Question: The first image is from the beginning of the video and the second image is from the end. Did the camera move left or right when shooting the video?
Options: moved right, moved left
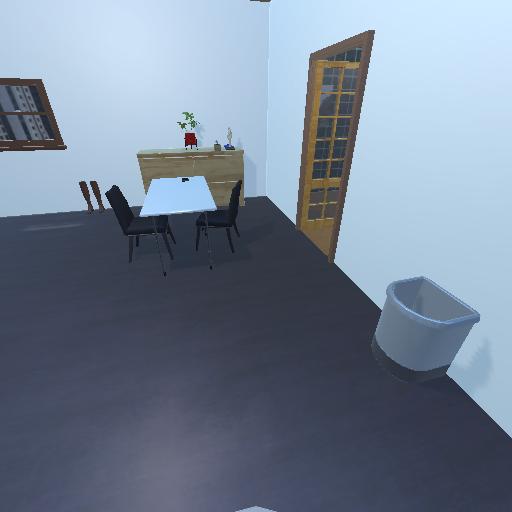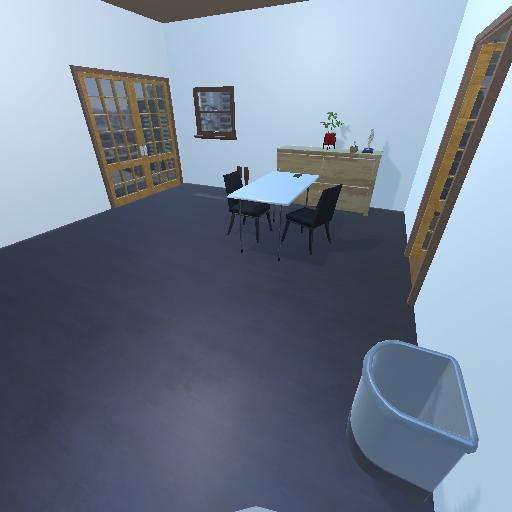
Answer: moved right